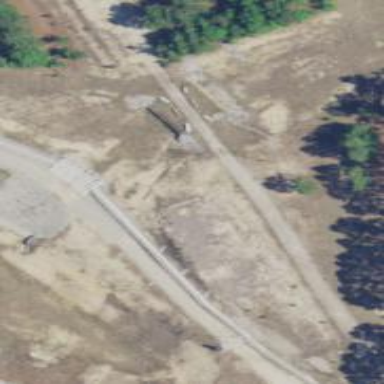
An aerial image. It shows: Abandoned railway spur.